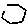
Label: hexagon